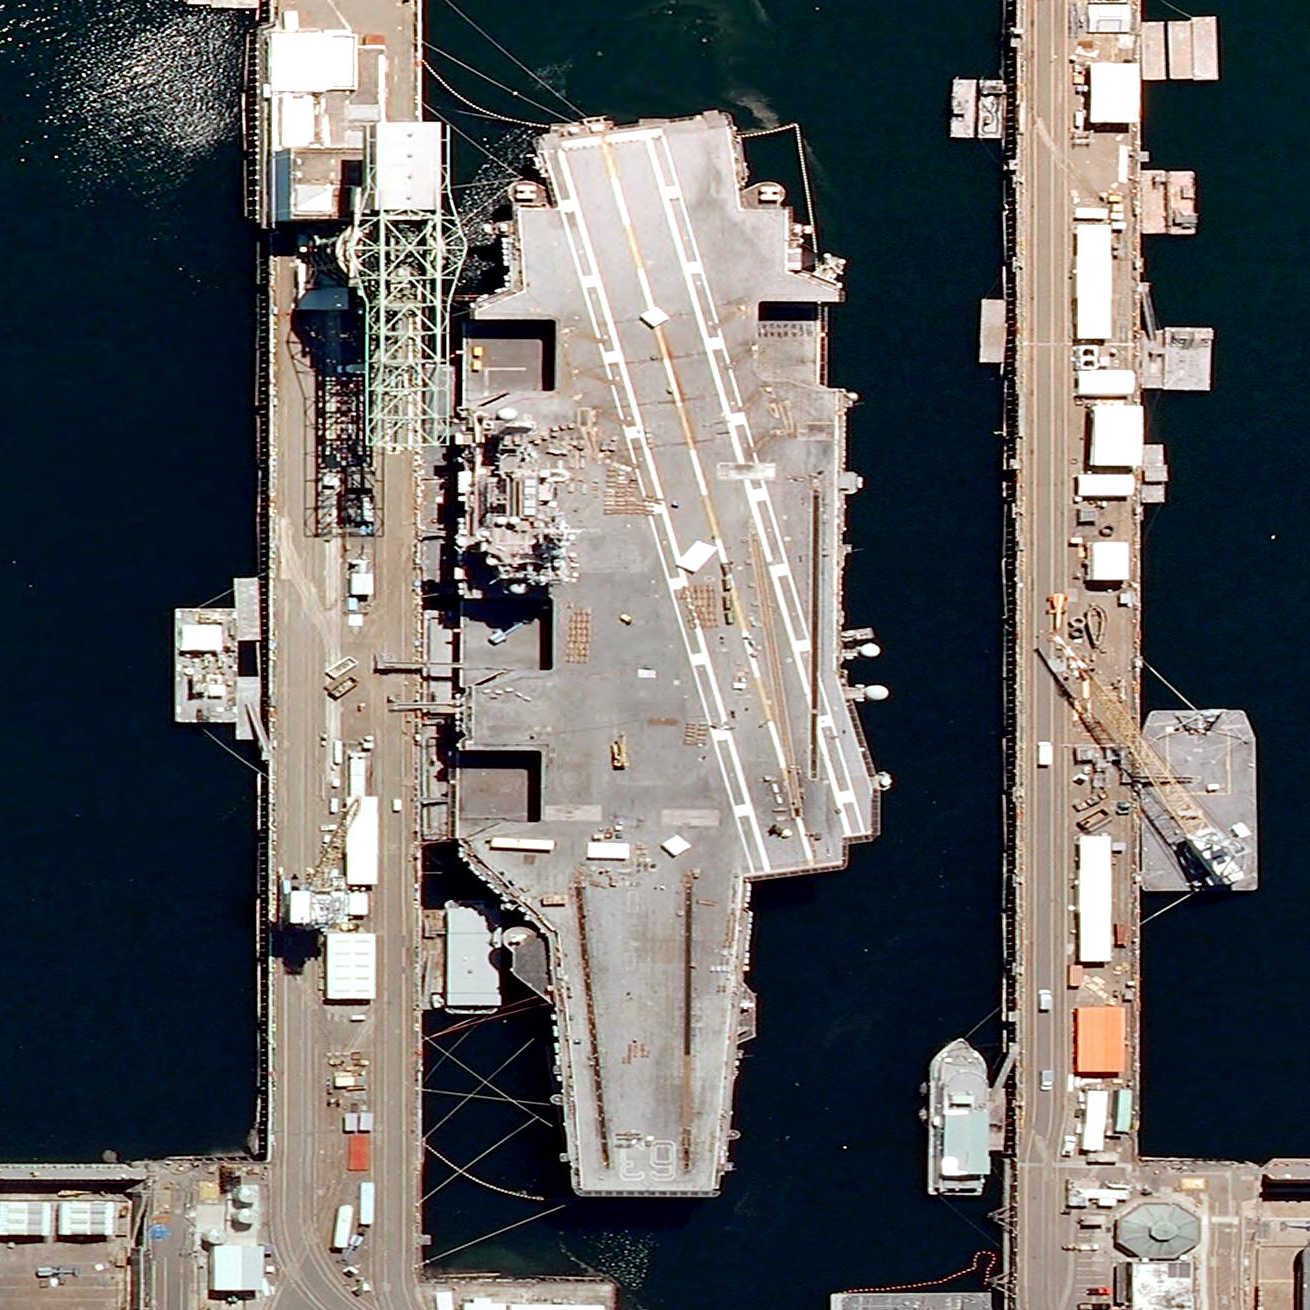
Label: aircraft_carrier